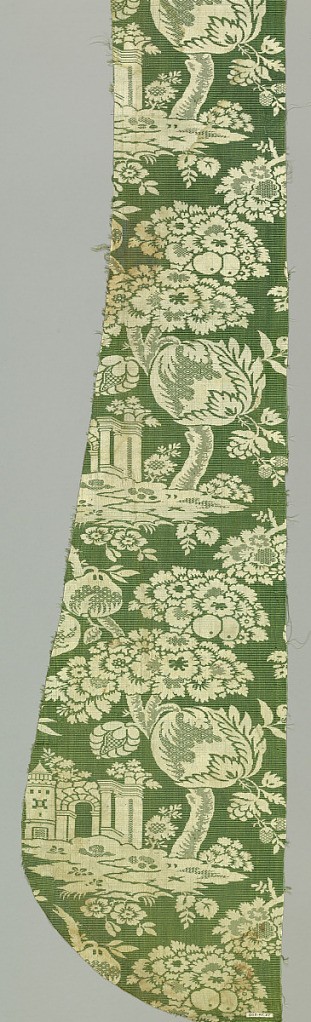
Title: Fragment
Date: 18th century
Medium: silk Technique: compound weave
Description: Fragment with an archway and tower under an oversized tree with large-scale flowers and fruit in white on a green foundation. Green ground has wide horizontal ribs woven with supplementary green warp.